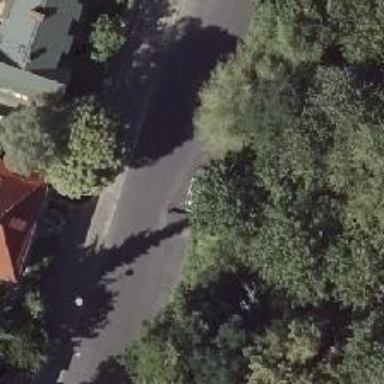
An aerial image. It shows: Chicane for traffic calming.